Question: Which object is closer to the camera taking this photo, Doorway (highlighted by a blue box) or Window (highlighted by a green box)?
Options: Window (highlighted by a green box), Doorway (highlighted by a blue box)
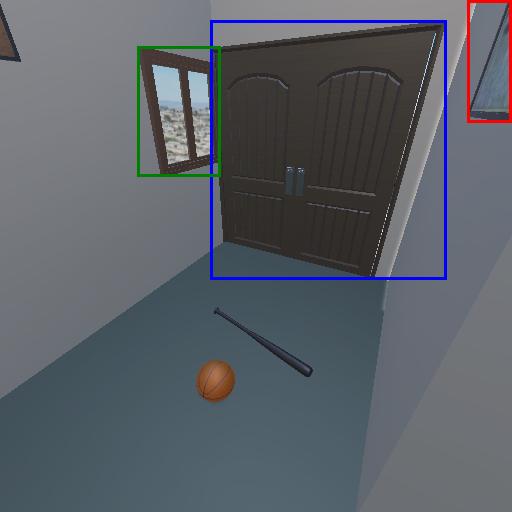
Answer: Window (highlighted by a green box)